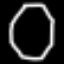
Label: octagon